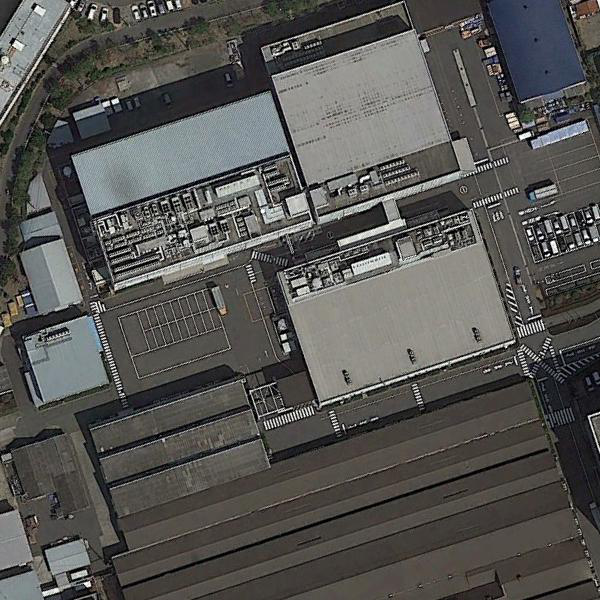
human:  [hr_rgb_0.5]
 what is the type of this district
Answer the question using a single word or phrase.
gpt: industrial